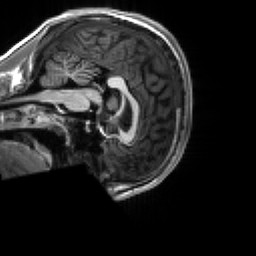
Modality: T1w
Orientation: sagittal
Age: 18
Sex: male
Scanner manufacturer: siemens
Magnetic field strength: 3 T
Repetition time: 2.3 s
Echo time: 0.00267 s